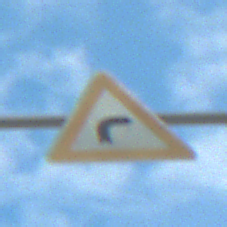
Verkehrszeichen: KurveRechts
Umgebung: Outdoor, Urban
Tageszeit: MorningAfternoon
Wetter: PartlyCloudy
Licht: Natural
Jahreszeit: NotSpecified
Kontrast: LowContrast